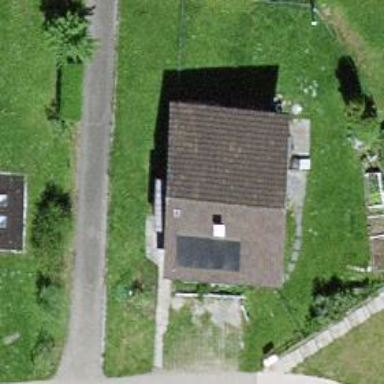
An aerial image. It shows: Detached building with gabled roof.